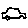
Label: car